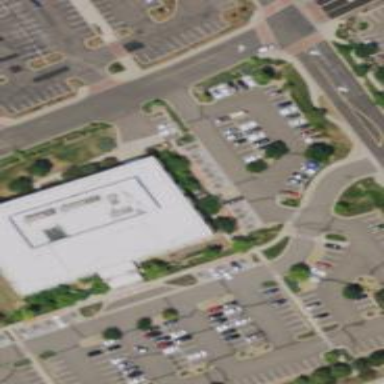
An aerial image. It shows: Parking space is available.